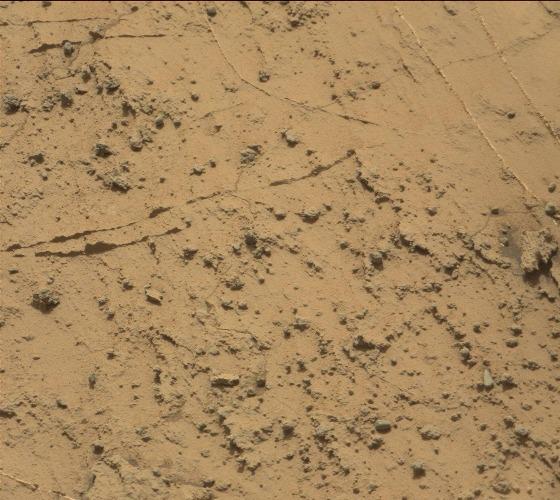
Terrain classes present: Bedrock, Rock, Shadow